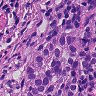
Metastatic tissue present: yes